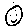
Label: smiley face